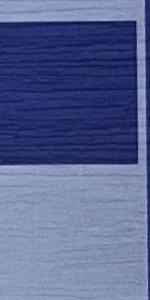
Label: Empty